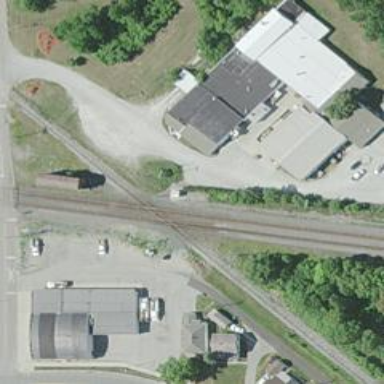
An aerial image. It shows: Railway crossing.